Question: I'm trying to store the hashMap data into an ArrayList. The problems is when I display the contents inside the arrays list to a html table, it display the whole list in a single cells. I do not know where can I start to solve the problem, whether is I separate/ split the data when I store them or separate/ split them when I need to display at the html table.
> Related Code
'''
HashMap hashdata = new HashMap();
List display = hashdata.displayhtml();
'''
> displayhtml()
'''
Map<Integer,List<Integer>> hashdata = new hashdata<Integer,List<Integer>>();
List<Object> listOfObjects = new ArrayList<Object>();
.....
......
.......
for (int i = 0; i < db.getNumberOfRows(); i++) {
hashdata.put(i,db.getDataAtRow(i));
}
//return tranFIT;
for (int i = 0; i < db.getNumberOfRows(); i++) {
listOfObjects.add(hashdata.get(i) + "
");
}
return listOfObjects;
'''
> html table
'''
<table>
<tr>
<%for(int x.....){
for(int y.....) {%>
<td>.....<%=display%>.....</td>
<%}
}%>
</tr>
'''
> The Output

Need some hints and advice please.
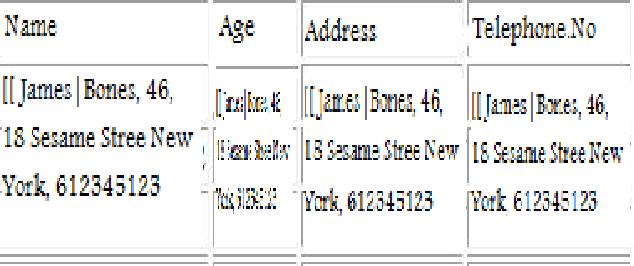
Answer: To start of, everything in java is an Object. First you need to create a object. Lets call it PersonInfo and construct this object with the data that you have.
'''
public class PersonInfo{
private String name;
private int age;
private String address;
private int telephone;
// add setter/getter below
}
'''
Lets say you have PersonInfo personInfo
while displaying , you can then use personInfo.getName() and so on.
Not sure if you want to use 'List<PersonInfo> list = new ArrayList<PersonInfo>()' instead of Map.